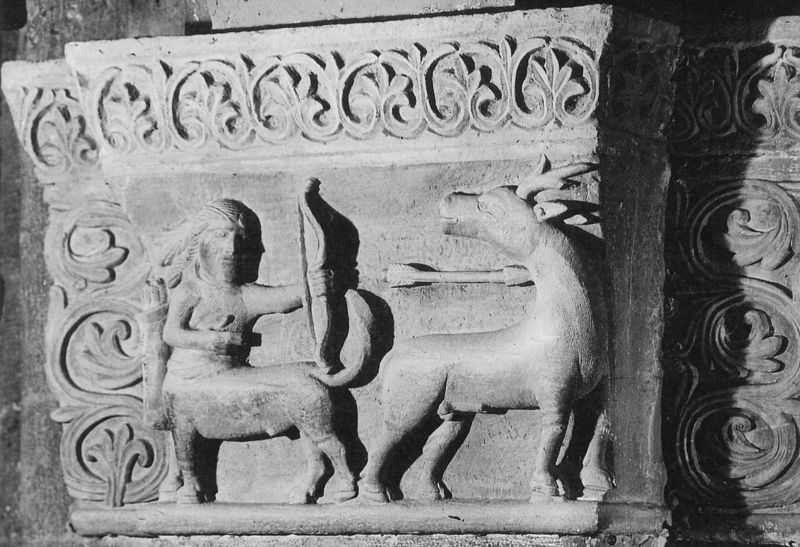
Titel: Dom zu Parma
Standort: Parma, Dom (EU - I - Emilia-Romagna)
Schlagwörter: blätter, mann, säule, ornament, stein, pferd, ranken, relief, bogen, detail, ornamente, jagd, hirsch, reh, kentauer, zentauer, zentaur, geweih, schütze, köcher, pfeil, pfeile, akanthus, romanisch, kenautr